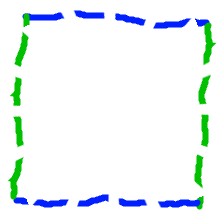
Shape: square